Field crop: maize
Growth stage: 1
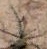
Species: salsola